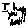
Label: flower